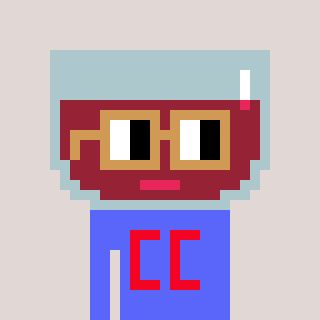
a pixel art character with square brown glasses, a wine-shaped head and a purple-colored body on a warm background